Field crop: tomato
Growth stage: 2
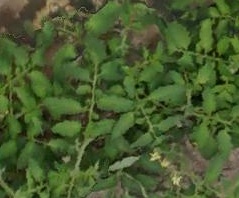
Species: tomato